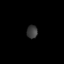
Tissue: lung
Cell type: Endothelial cells
Senescence score: 0.5731
Nuclear area (px): 140
Mean DAPI intensity: 58.679